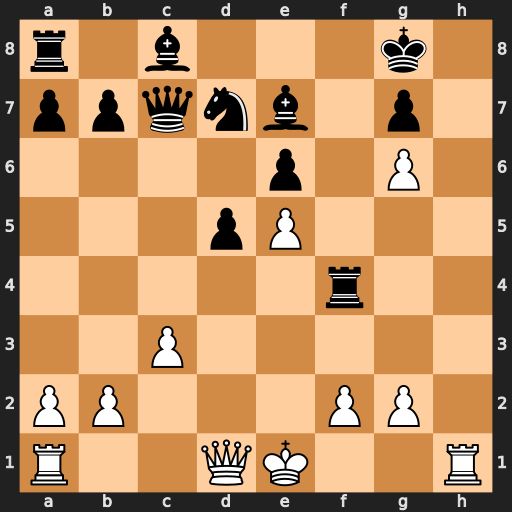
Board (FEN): r1b3k1/ppqnb1p1/4p1P1/3pP3/5r2/2P5/PP3PP1/R2QK2R
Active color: w
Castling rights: KQ
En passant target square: -
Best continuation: Rh8+ Kxh8 Qh5+ Kg8 Qh7+ Kf8 Qh8#